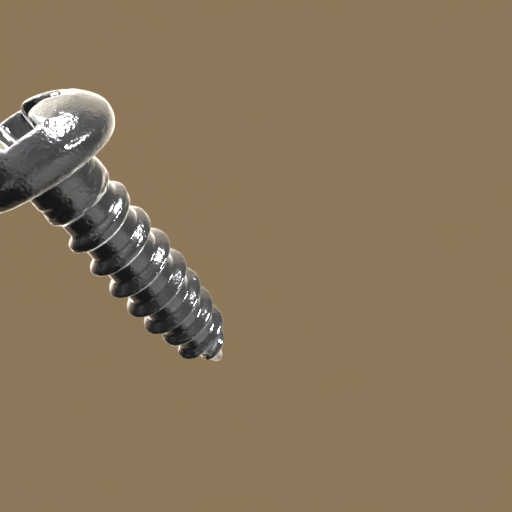
Label: screw